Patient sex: M
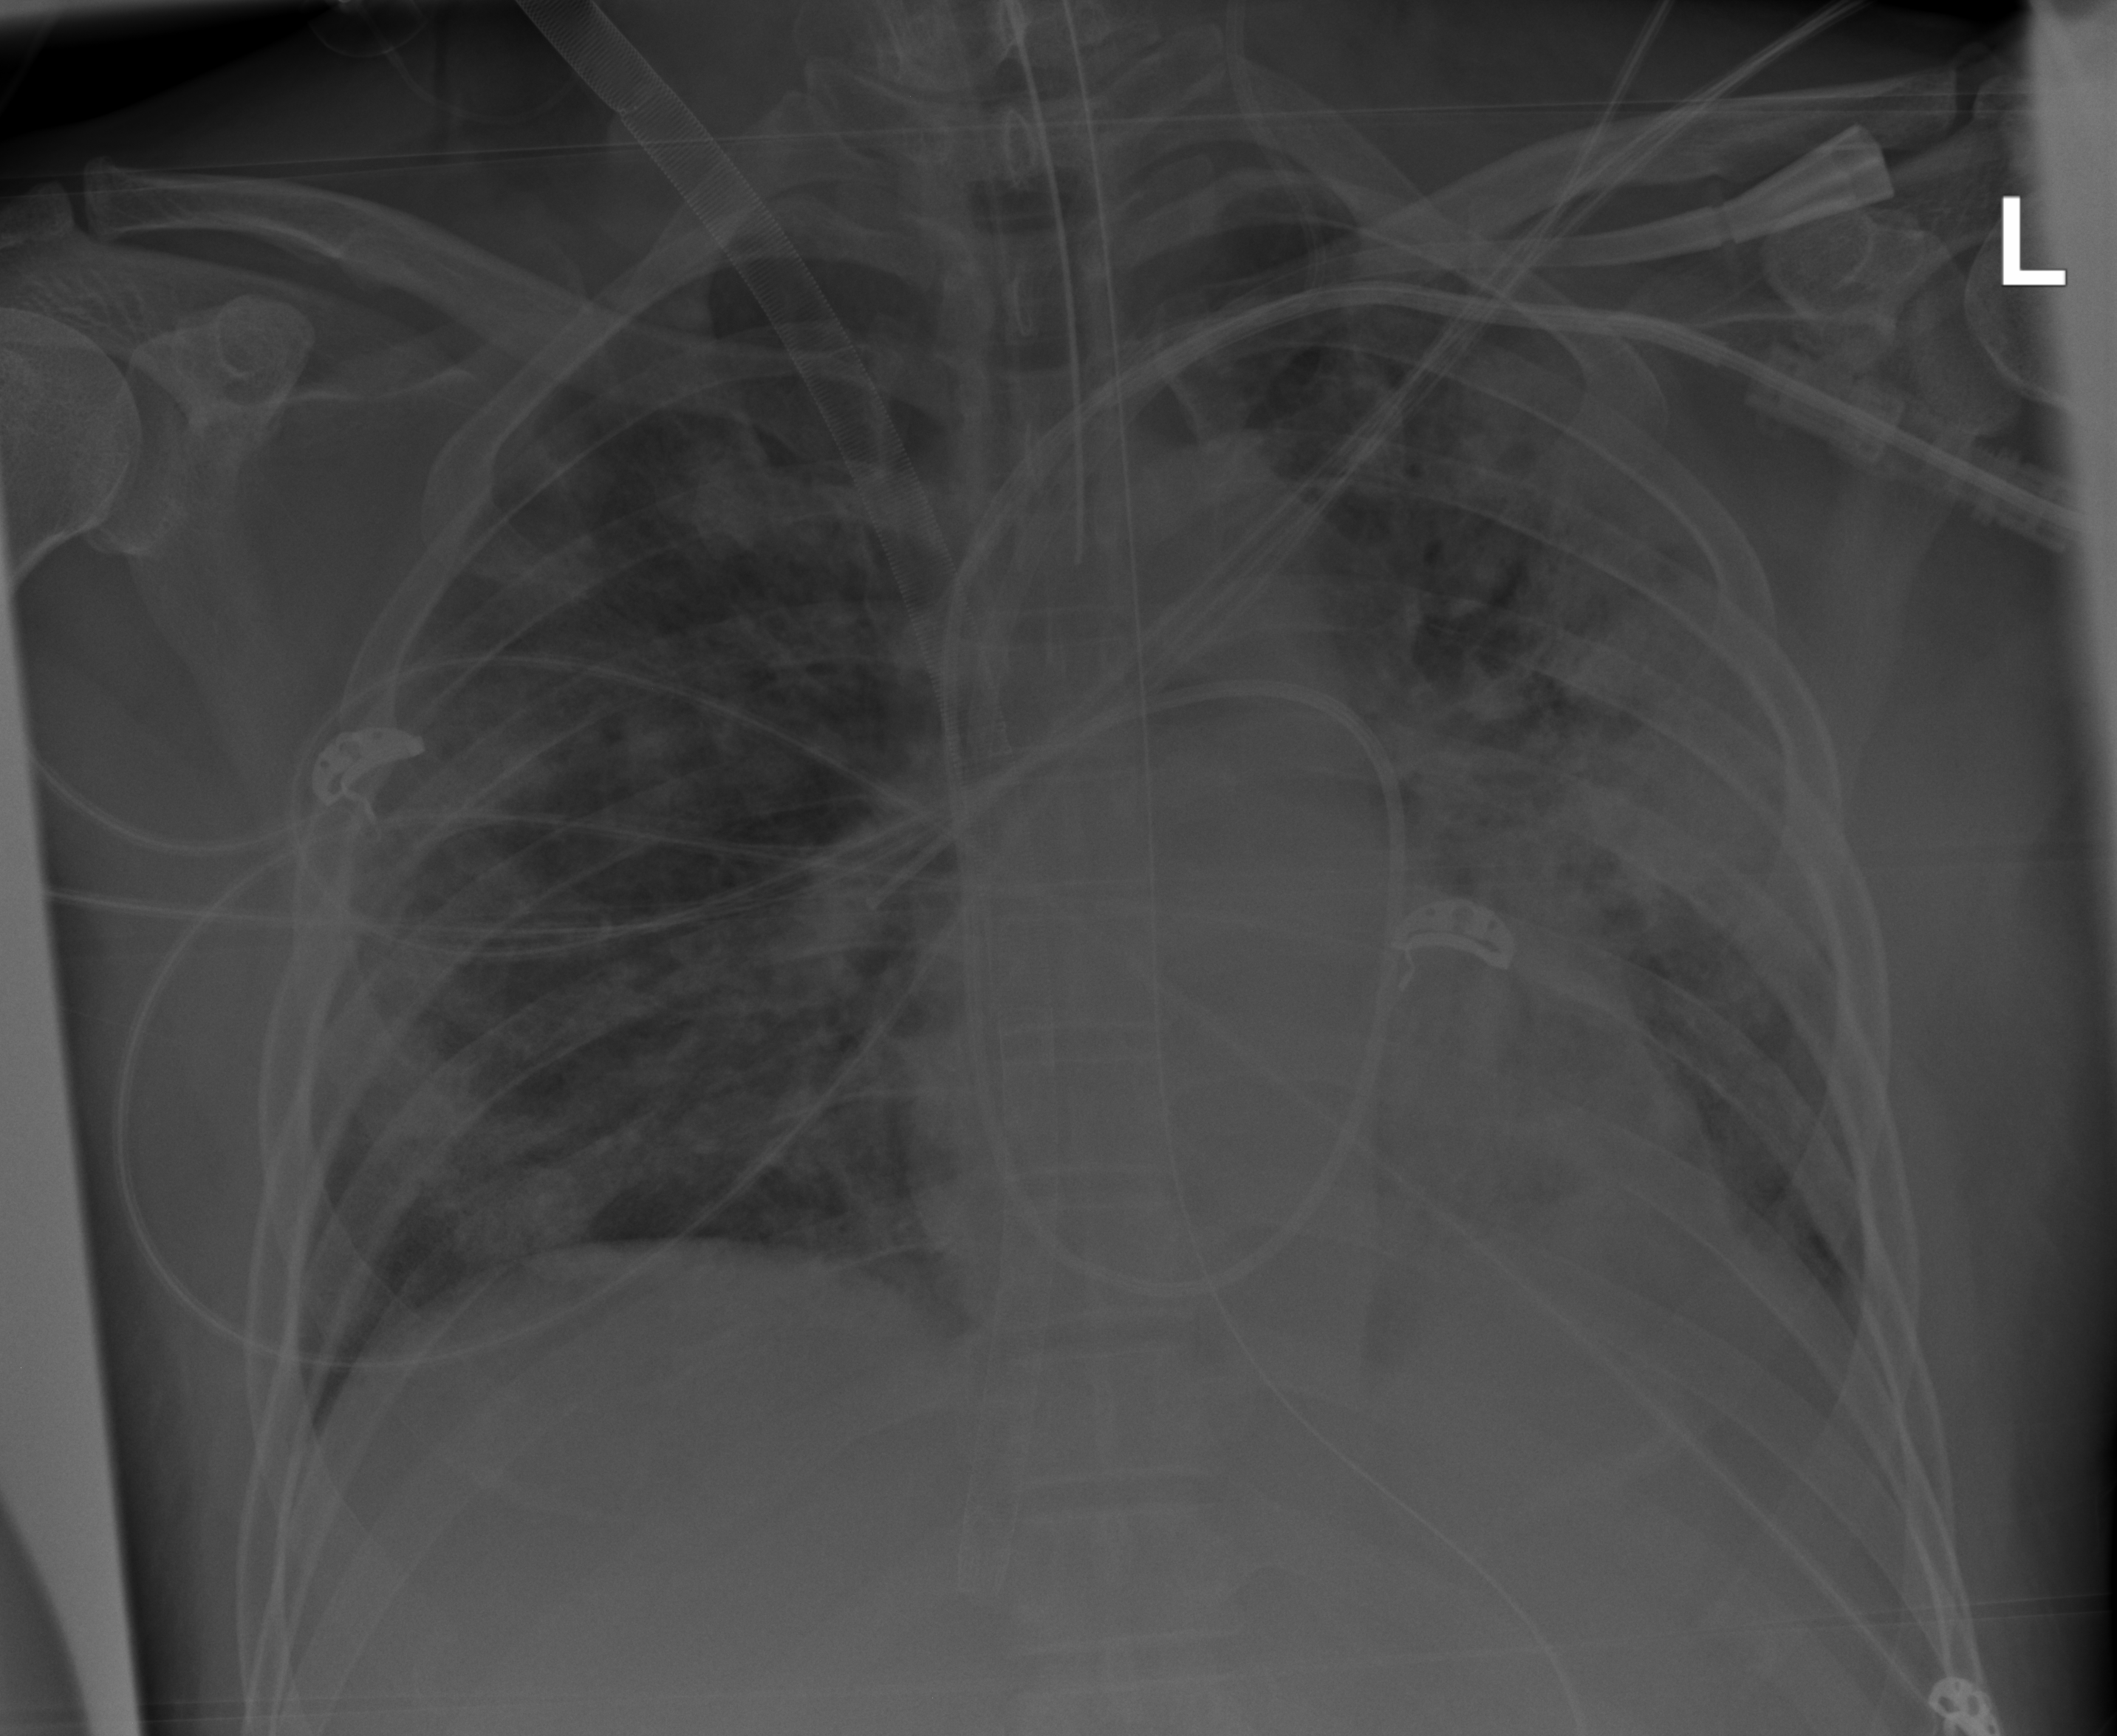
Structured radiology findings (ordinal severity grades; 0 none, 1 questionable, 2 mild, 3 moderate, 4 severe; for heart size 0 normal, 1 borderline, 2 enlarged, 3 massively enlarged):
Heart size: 1
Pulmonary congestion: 2
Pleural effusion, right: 1
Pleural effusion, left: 3
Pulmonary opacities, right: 3
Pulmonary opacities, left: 3
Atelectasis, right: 2
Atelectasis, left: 3